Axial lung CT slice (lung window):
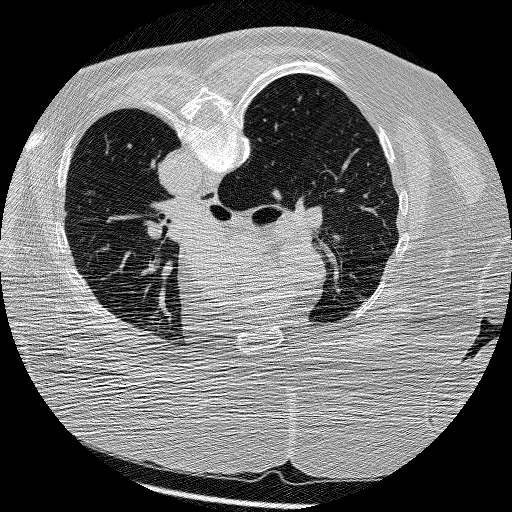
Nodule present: no